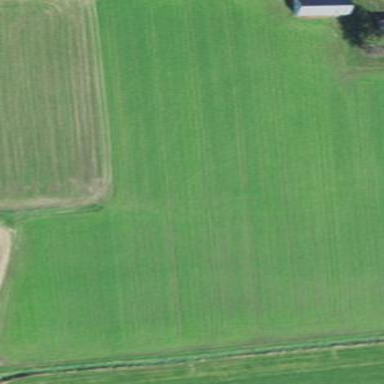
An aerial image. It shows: Farmland with agricultural activities.